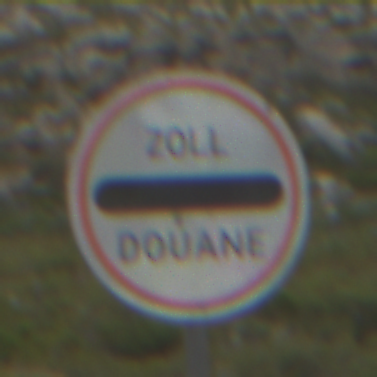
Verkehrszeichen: Zollstelle
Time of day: Midday
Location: Outdoor (Nature)
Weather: Overcast
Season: NotSpecified
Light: Natural